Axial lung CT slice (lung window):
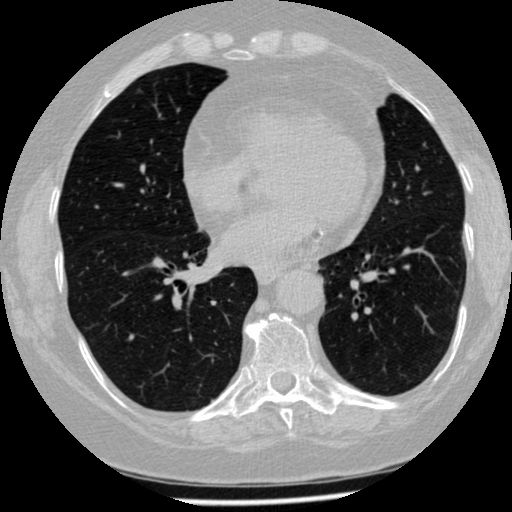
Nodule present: no